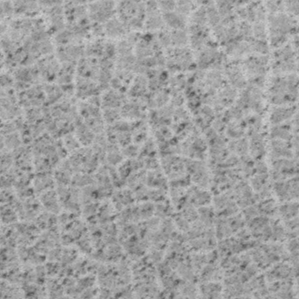
Label: frost